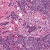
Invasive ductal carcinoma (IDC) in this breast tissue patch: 0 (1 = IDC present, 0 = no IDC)